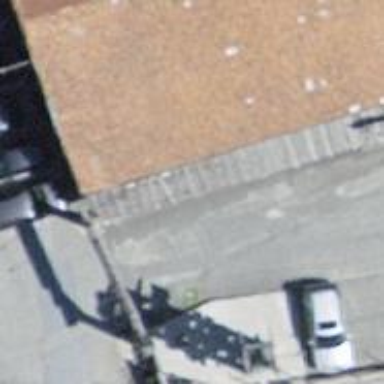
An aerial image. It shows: Restaurant.